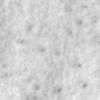
Label: no_change